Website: home-depot
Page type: stored-credit-cards
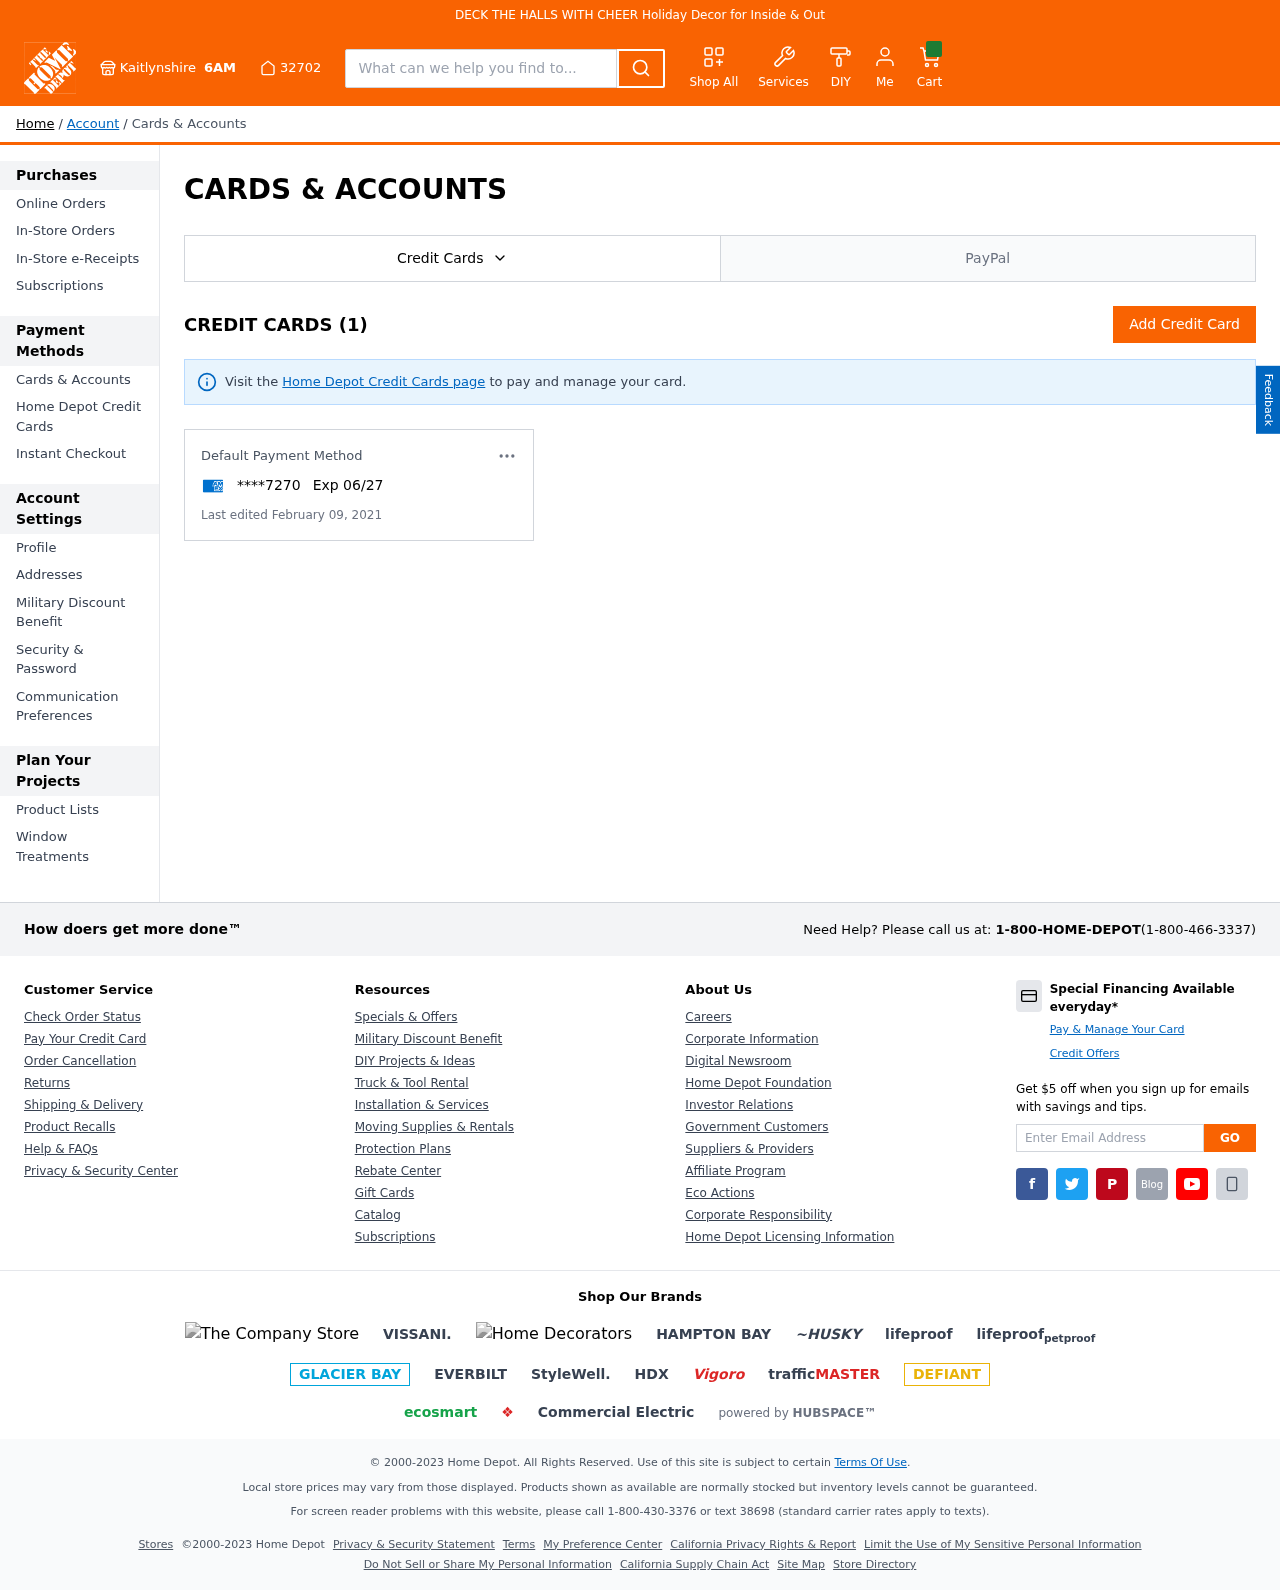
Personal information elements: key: PII_CARD_EXPIRY
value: Exp 06/27
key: PII_CARD_LAST4
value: ****7270
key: PII_CITY
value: Kaitlynshire
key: PII_POSTCODE
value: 32702
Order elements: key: ORDER_DATE
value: February 09, 2021
Search elements: key: HEADER_SEARCH
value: What can we help you find to...